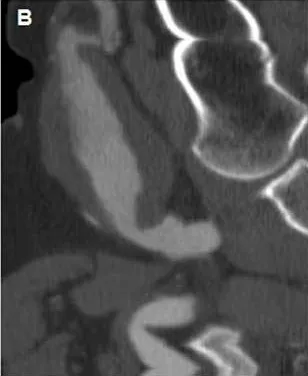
On a CT angiogram, bilateral axillary artery aneurysms were detected on curvilinear reformatted sections. Left.
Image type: radiology (ct)